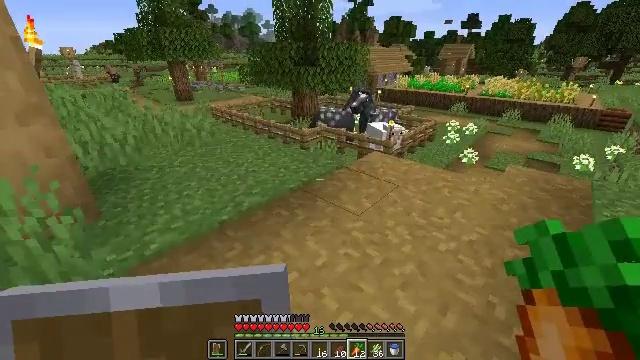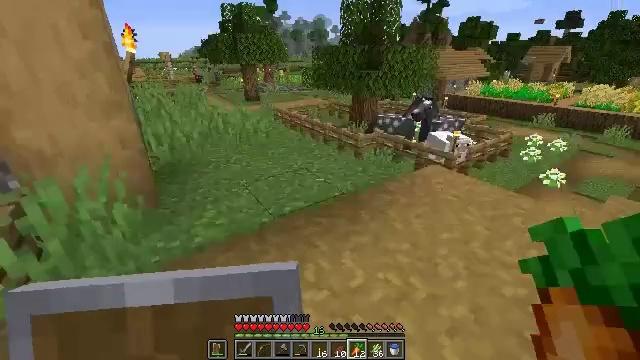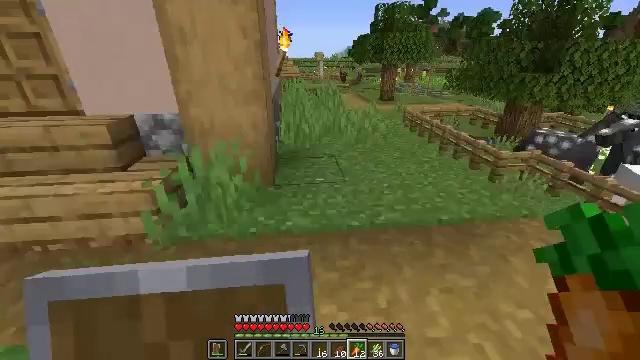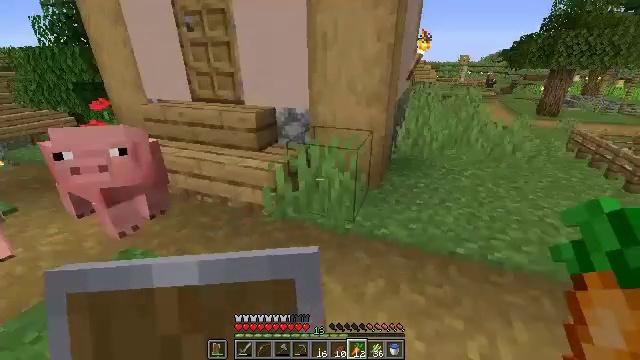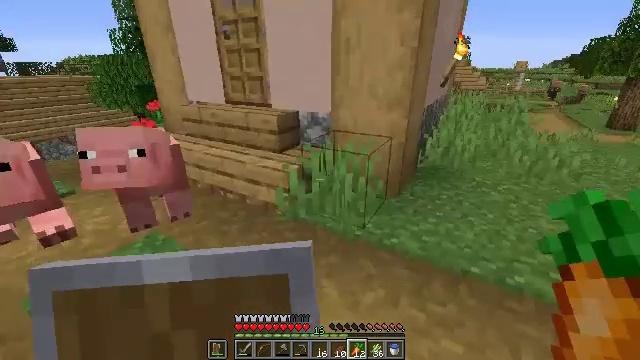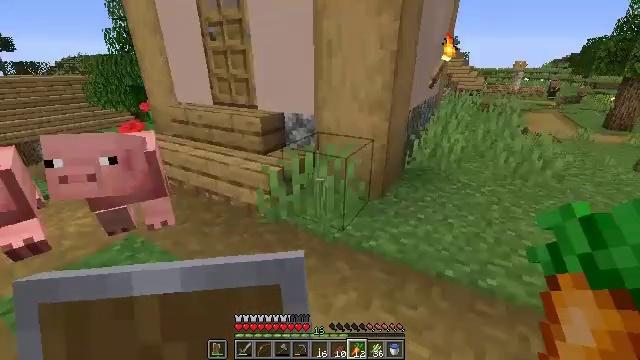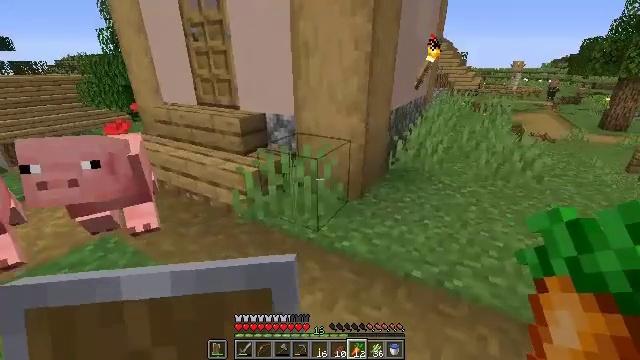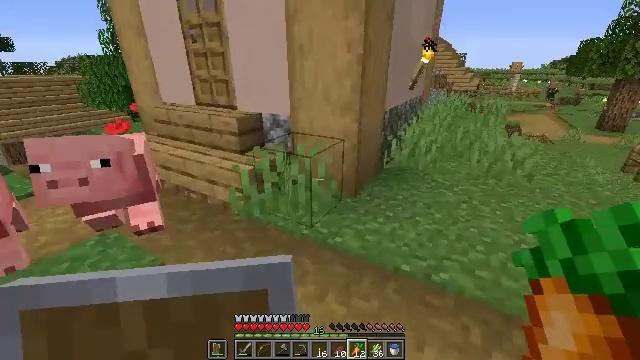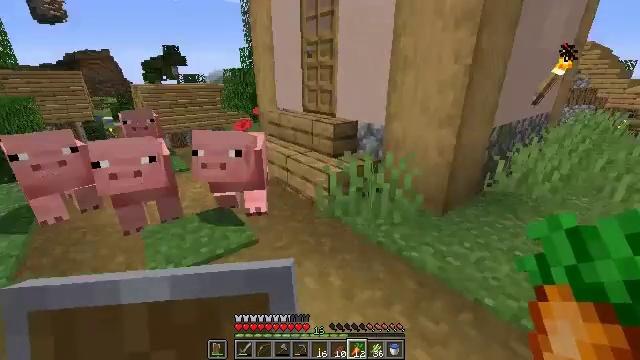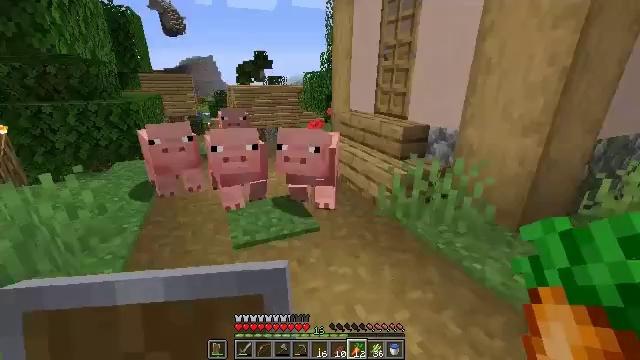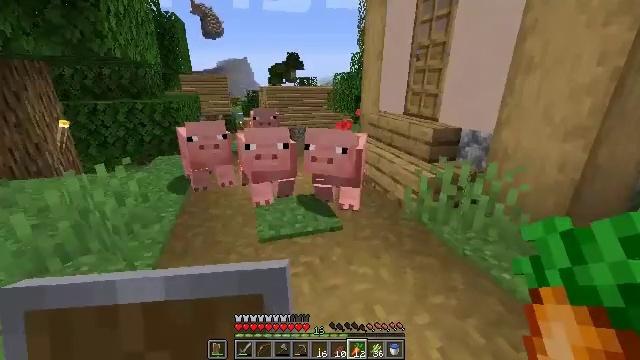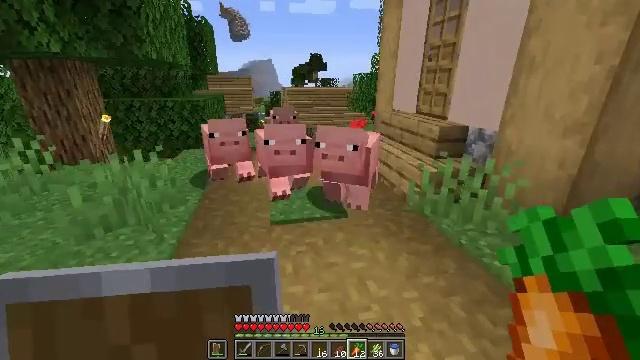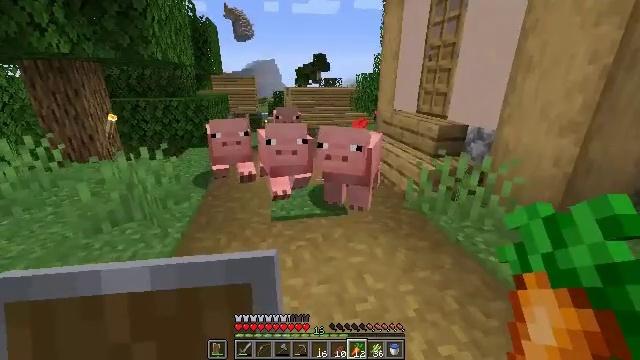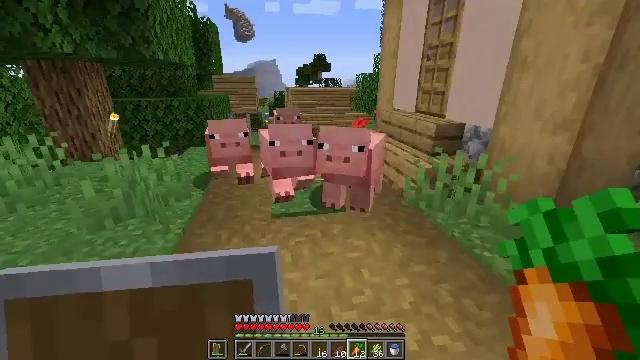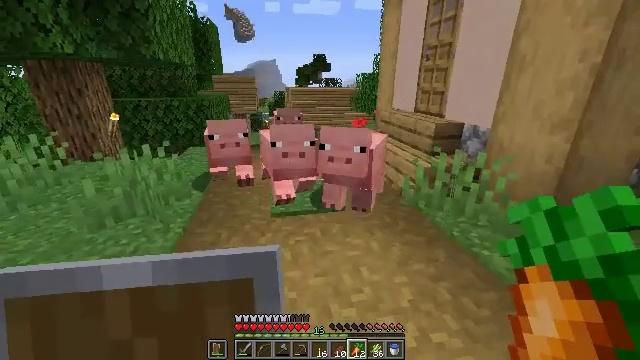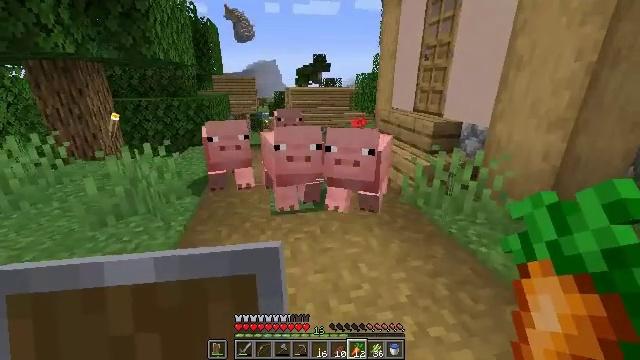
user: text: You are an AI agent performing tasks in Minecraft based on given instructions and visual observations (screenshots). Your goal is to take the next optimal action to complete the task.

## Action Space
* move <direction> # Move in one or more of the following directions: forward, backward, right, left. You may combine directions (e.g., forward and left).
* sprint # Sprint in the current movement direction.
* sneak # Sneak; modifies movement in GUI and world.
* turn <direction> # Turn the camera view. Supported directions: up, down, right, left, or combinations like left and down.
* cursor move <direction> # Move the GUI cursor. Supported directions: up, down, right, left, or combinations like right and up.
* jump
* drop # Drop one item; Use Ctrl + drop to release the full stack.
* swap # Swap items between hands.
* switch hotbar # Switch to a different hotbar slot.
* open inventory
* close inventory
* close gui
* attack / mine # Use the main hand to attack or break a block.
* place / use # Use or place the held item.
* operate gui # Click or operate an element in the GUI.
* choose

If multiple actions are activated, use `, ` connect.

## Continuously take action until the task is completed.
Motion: motion action
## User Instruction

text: Dig up carrots from the soil.
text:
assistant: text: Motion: move forward and move right, turn left
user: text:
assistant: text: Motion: move forward and move right, turn left
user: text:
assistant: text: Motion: move right, turn left
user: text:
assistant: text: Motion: move right, turn left and up
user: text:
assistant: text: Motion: move right
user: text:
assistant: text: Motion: no_op
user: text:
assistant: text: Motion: move back
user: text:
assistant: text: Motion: move back, turn left and up
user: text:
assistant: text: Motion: move back, turn left
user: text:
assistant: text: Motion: move back and move right, turn left
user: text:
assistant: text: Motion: move back and move right, turn left
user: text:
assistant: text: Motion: no_op
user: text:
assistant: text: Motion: no_op
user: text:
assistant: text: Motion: no_op
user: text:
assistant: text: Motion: no_op
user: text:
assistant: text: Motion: no_op
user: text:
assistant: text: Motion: move left
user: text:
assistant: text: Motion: move forward and move left, turn left and down
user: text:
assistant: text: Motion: move forward and move left, turn right and down
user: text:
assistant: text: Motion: move forward and move left, turn right and down
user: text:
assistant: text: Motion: move forward and move left, turn right and down
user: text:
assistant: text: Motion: move forward and move left, turn down
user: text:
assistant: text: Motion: move forward and move left
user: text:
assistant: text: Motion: move forward and move left
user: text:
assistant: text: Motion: move forward and move left
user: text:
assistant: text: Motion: move forward and move left
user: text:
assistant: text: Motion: move forward and move left
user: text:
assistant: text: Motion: move forward
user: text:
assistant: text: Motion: move forward, turn right
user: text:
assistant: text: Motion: move forward, turn right